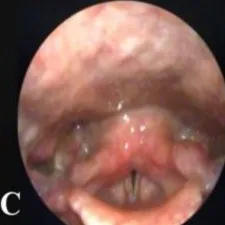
Images of laryngoscopic examinations. Laryngeal videostroboscopy at the first visit.
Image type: endoscopy (airway_endoscopy)